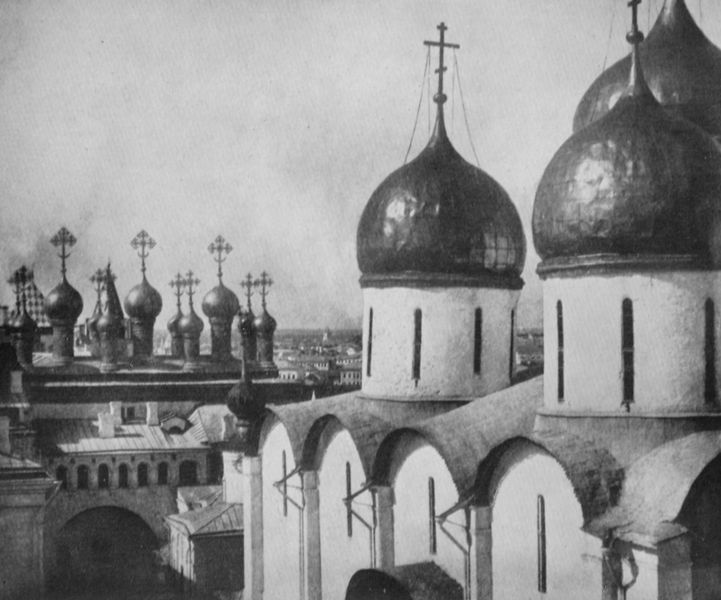
Titel: Kuppeln der Auferstehungs-Kathedrale in Kreml
Künstler: Roger Fenton
Institution: Sammlung Barbara Peecock
Schlagwörter: himmel, weiß, wolken, kirchturm, stadt, fenster, grau, hintergrund, holz, schwarz, säule, säulen, zeichnung, dach, gebäude, wolke, architektur, häuser, spiegelung, kirche, rauch, sonne, boden, gold, verbindung, england, gotik, kamin, turm, bogen, italien, russland, dächer, schornsteine, ziegel, hof, vogelperspektive, rundbogen, kuppel, seile, glanz, glänzend, metall, lichteinfall, tor, zinnen, foto, fotografie, kirchen, kirchtürme, oben, photographie, stadtansicht, bögen, zwiebel, hinterhof, umgang, gewölbe, kloster, kreuz, kuppeln, moschee, orient, türme, zwiebeldach, zwiebelturm, zwiebeltürme, kreml, torbogen, dom, kupfer, schwarzweiß, moskau, trüb, arkaden, kapitelle, kathedrale, photo, aussenansicht, kreuze, hellgrau, kreuzgewölbe, spitzbögen, rundbögen, stadtlandschaft, chor, griechenland, tempel, reflex, vordach, blech, islam, draht, glocken, dachrinne, verschlag, basilika, russisch, schlitz, flachdach, minarett, drähte, istanbul, minarette, spalt, blechdach, schnürre, phot, orthodox, schlitze, st. petersburg, dachrinnen, kremel, vielzahl, kamin kamine, schlitzfenster, umgan, zwiebelkuppel, kreue, zwiebeldächer, türb